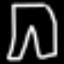
Label: pants